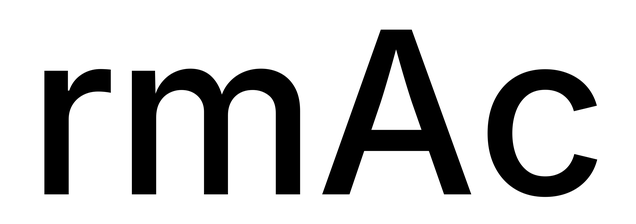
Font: Inter_Medium